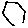
Label: hexagon